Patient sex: M
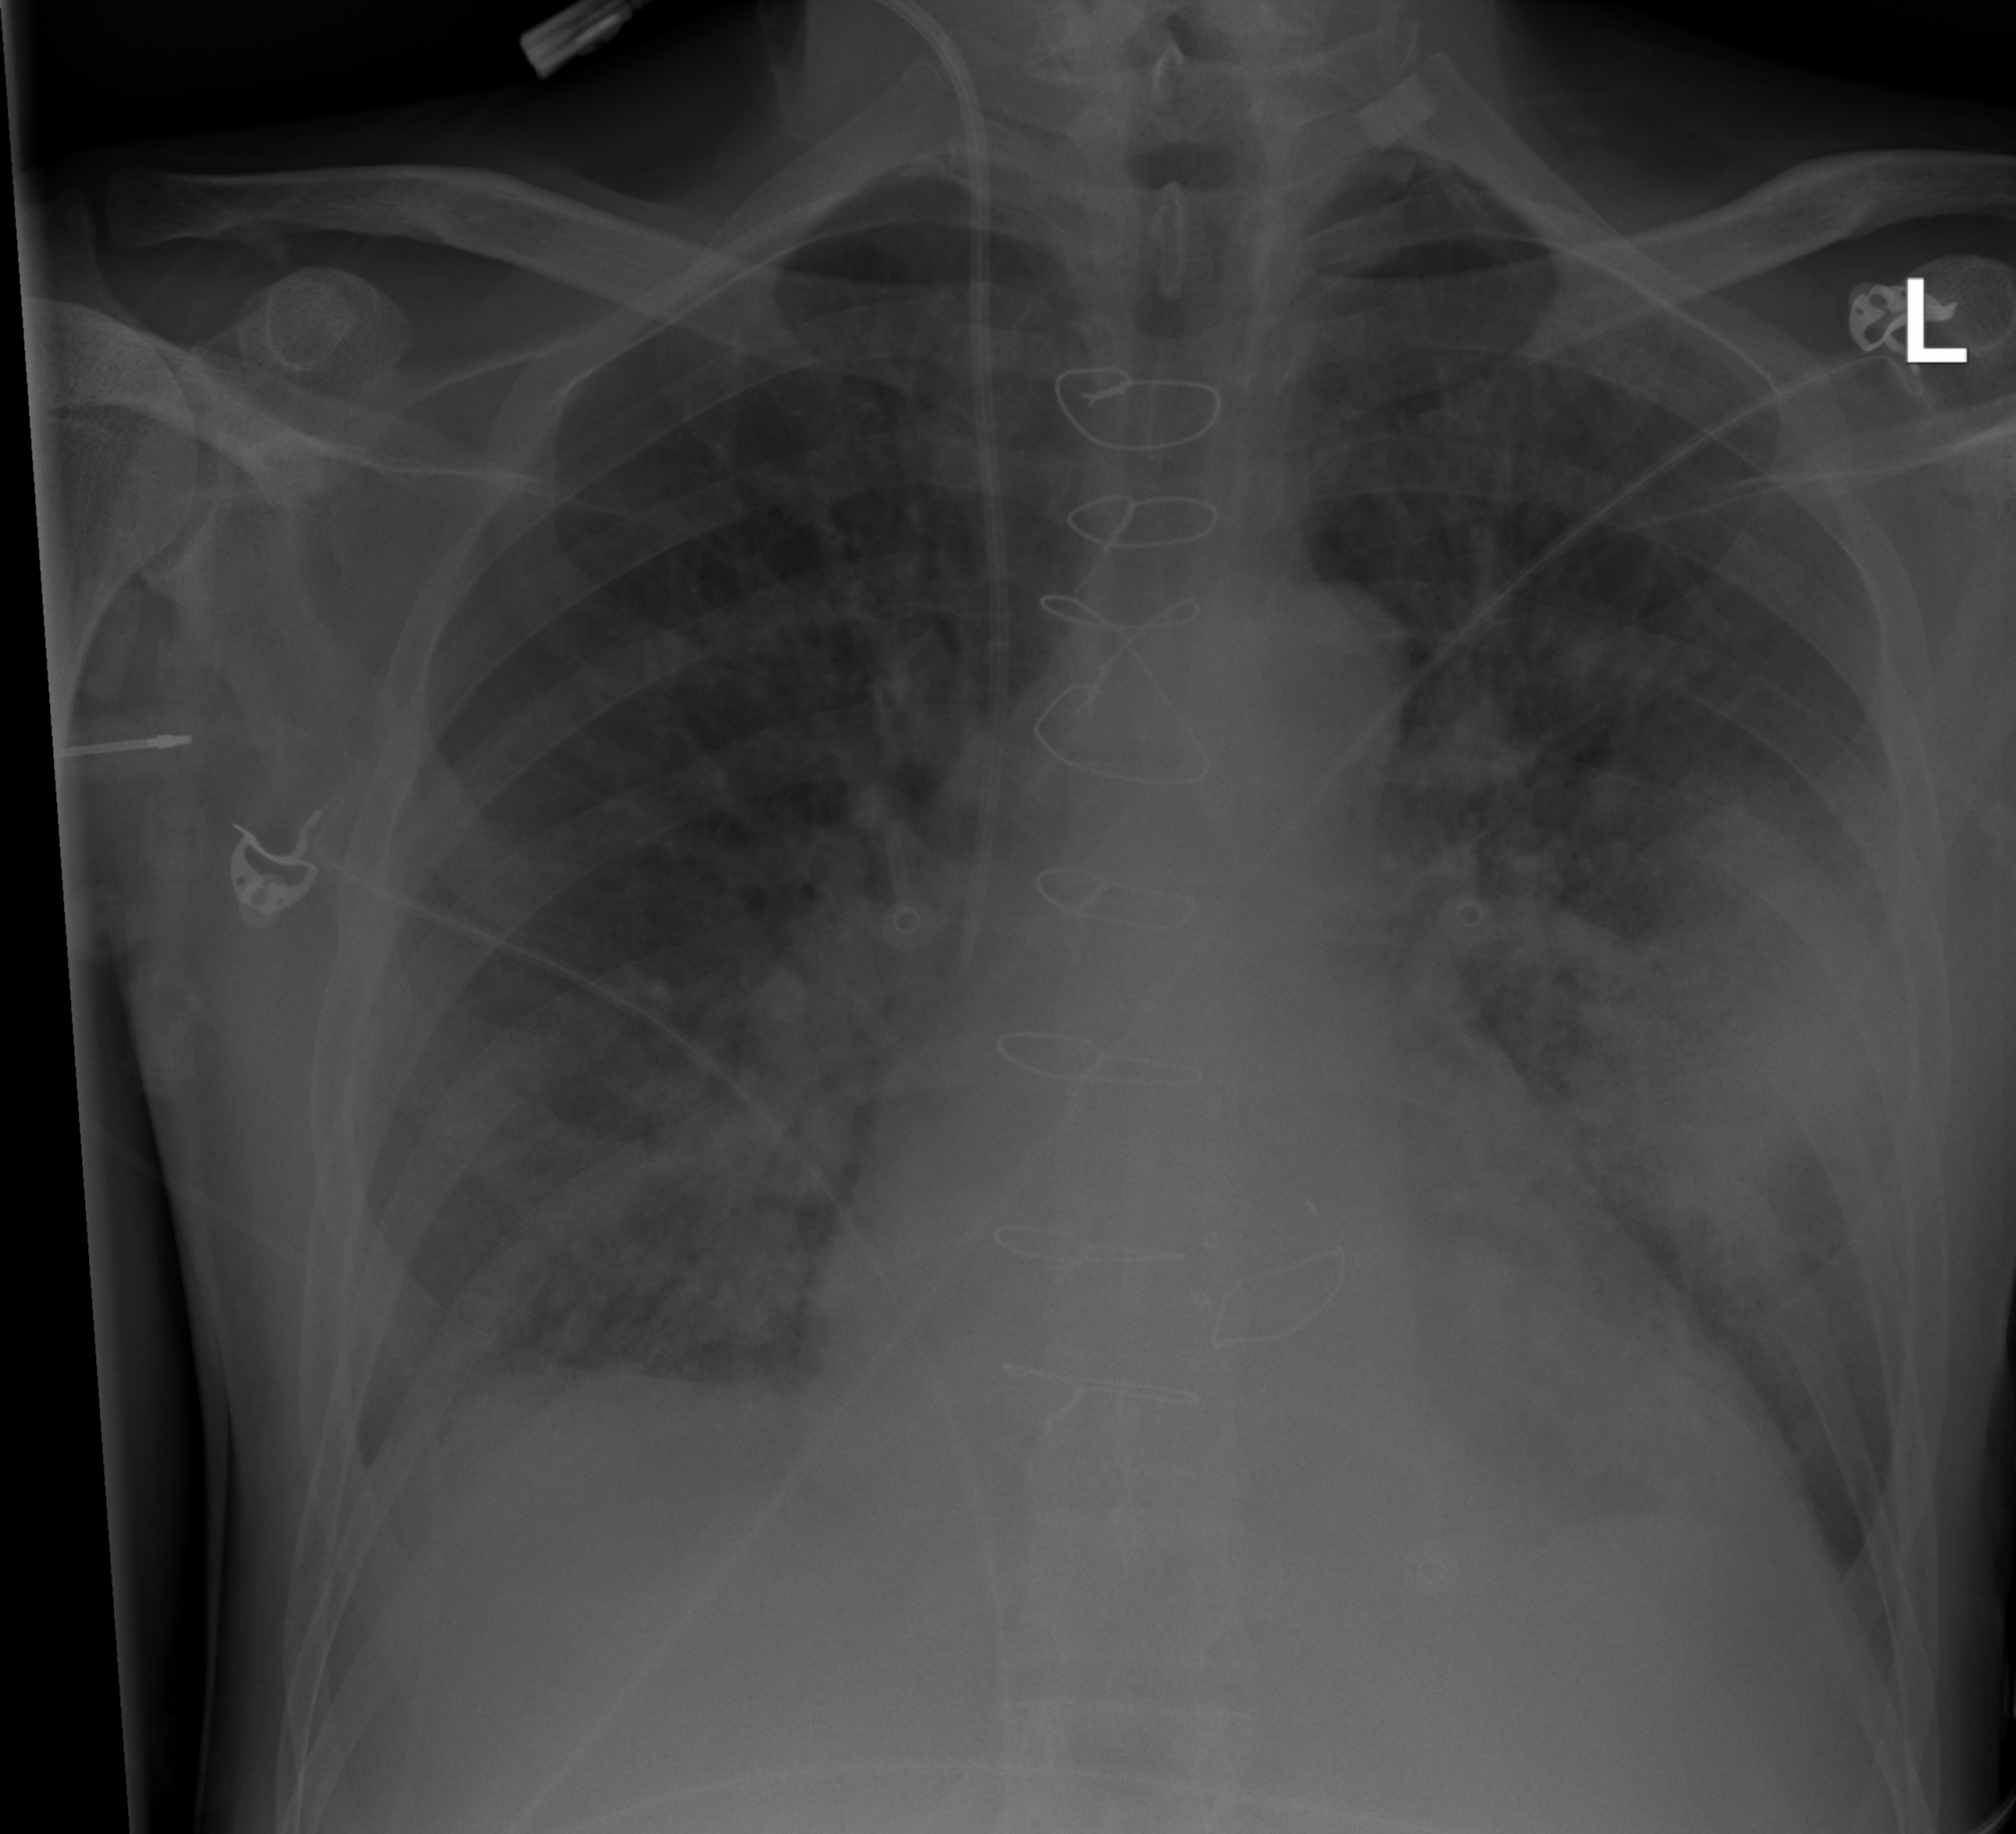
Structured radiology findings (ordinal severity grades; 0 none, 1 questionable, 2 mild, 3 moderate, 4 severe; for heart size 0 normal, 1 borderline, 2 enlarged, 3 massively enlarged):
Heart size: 0
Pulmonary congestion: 3
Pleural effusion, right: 1
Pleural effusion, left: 1
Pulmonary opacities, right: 2
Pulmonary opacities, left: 3
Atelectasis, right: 2
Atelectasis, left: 2